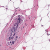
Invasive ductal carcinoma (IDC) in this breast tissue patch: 0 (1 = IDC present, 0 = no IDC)